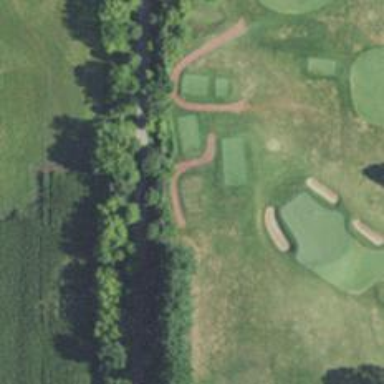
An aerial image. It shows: Path for golf carts.